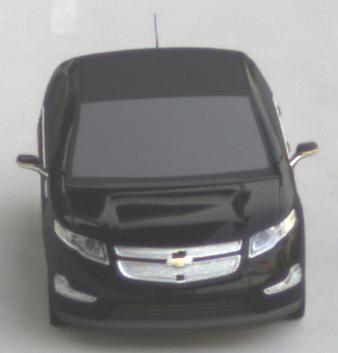
Make: Chevrolet
Model: Volt
Detailed model: Volt
Model produced from: 2011/11
Model produced until: 2014/08
Doors: 5
Color: black
Road condition: dry road
Daytime: sunrise or sunset
Contrast: medium contrast